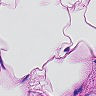
Metastatic tissue present: no